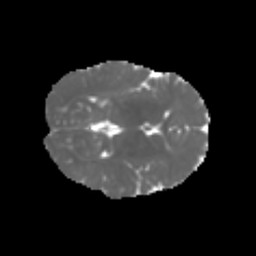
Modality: MD
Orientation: axial
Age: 6
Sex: male
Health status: healthy